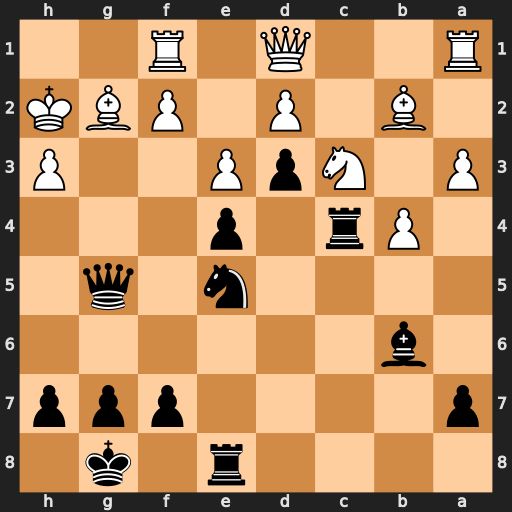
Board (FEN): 4r1k1/p4ppp/1b6/4n1q1/1Pr1p3/P1NpP2P/1B1P1PBK/R2Q1R2
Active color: b
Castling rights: -
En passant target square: -
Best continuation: Nf3+ Kh1 Qe5 Qxf3 exf3